Question: When I have two spaces next to each other in RStudio I am unable to navigate in between them with the arrow keys. Has anyone else experienced this behavior?
See this gif for an example.

Thanks!
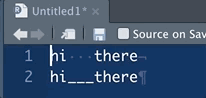
Answer: This is not a problem at all. If you go to RStudio options you'll see at 'Code > Editing > General' that RStudio transforms by default two spaces in a tab and transforms it to base indentation. You can set your own default if two spaces is annoying you.
To avoid this behavior, just turn off this option.
Hope it helps.